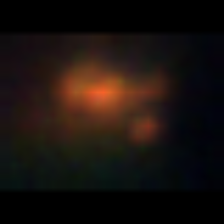
Taxon: NanoPlankton
Group: Other